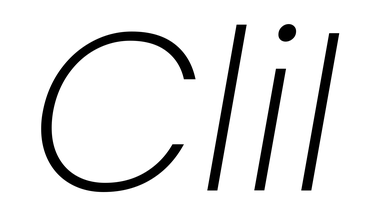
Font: Poppins-ExtraLightItalic